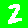
Digit: 2